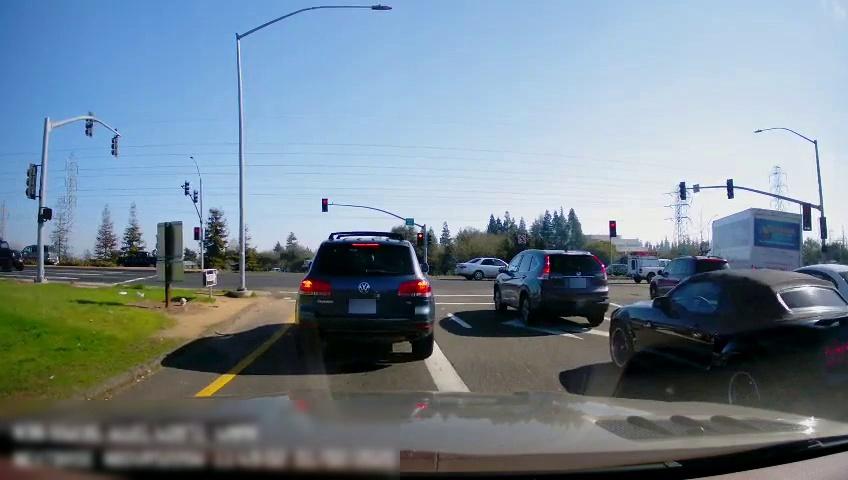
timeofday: Day
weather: Sunny
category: Drivable Space
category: Vehicles | Car
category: Vehicles | SUV
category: Vehicles | Truck
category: Vehicles | Car
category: Vehicles | SUV
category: Vehicles | SUV
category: Vehicles | Truck
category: Vehicles | Car
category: Vehicles | Truck
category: Vehicles | SUV
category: Vehicles | SUV
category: Lanes | Current Lane
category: Lanes | Current Lane
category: Lanes | Alternate Lane
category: Traffic | Lights
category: Traffic | Lights
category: Traffic | Lights
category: Traffic | Lights
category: Traffic | Lights
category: Traffic | Lights
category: Traffic | Lights
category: Traffic | Lights
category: Traffic | Lights
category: Traffic | Lights
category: Traffic | Signs
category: Traffic | Lights
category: Traffic | Lights
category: Traffic | Lights
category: Traffic | Lights